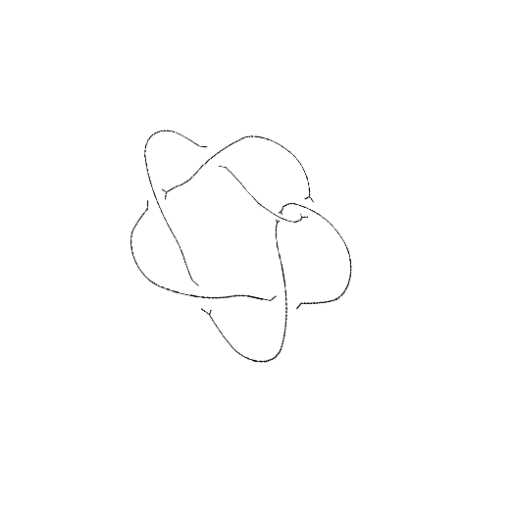
Crossing number: 6